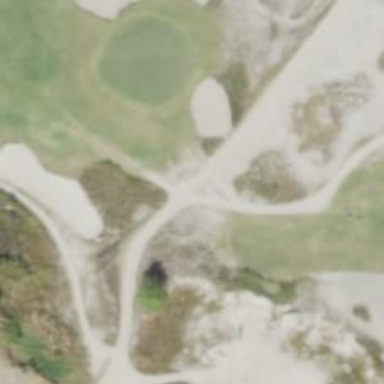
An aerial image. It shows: Path for both road and golf.